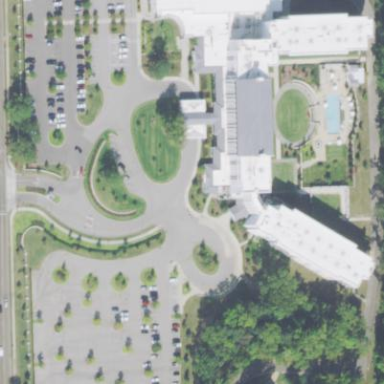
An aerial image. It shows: Hotel building.